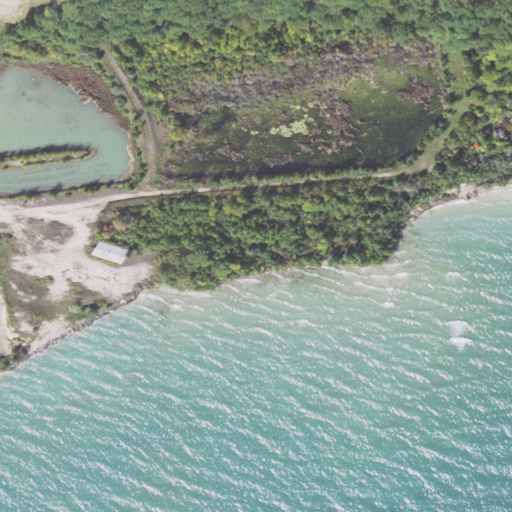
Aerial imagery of cape in Michigan named Manitou Payment Point containing open water, herbaceous wetlands, woody wetlands, barren land, mixed forest, medium intensity development, and deciduous forest